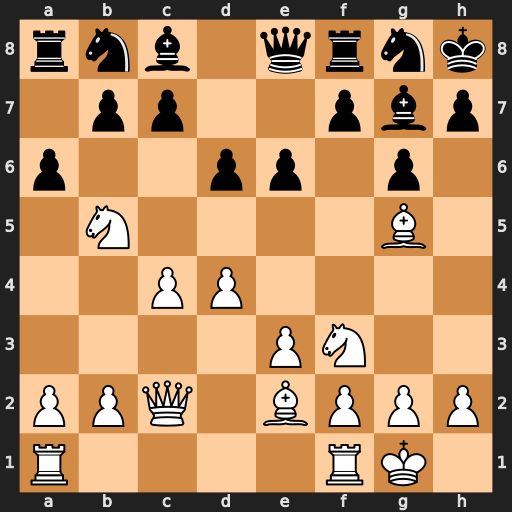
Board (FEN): rnb1qrnk/1pp2pbp/p2pp1p1/1N4B1/2PP4/4PN2/PPQ1BPPP/R4RK1
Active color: w
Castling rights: -
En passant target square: -
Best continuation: Nxc7 Qc6 Nxa8